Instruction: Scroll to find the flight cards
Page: flights
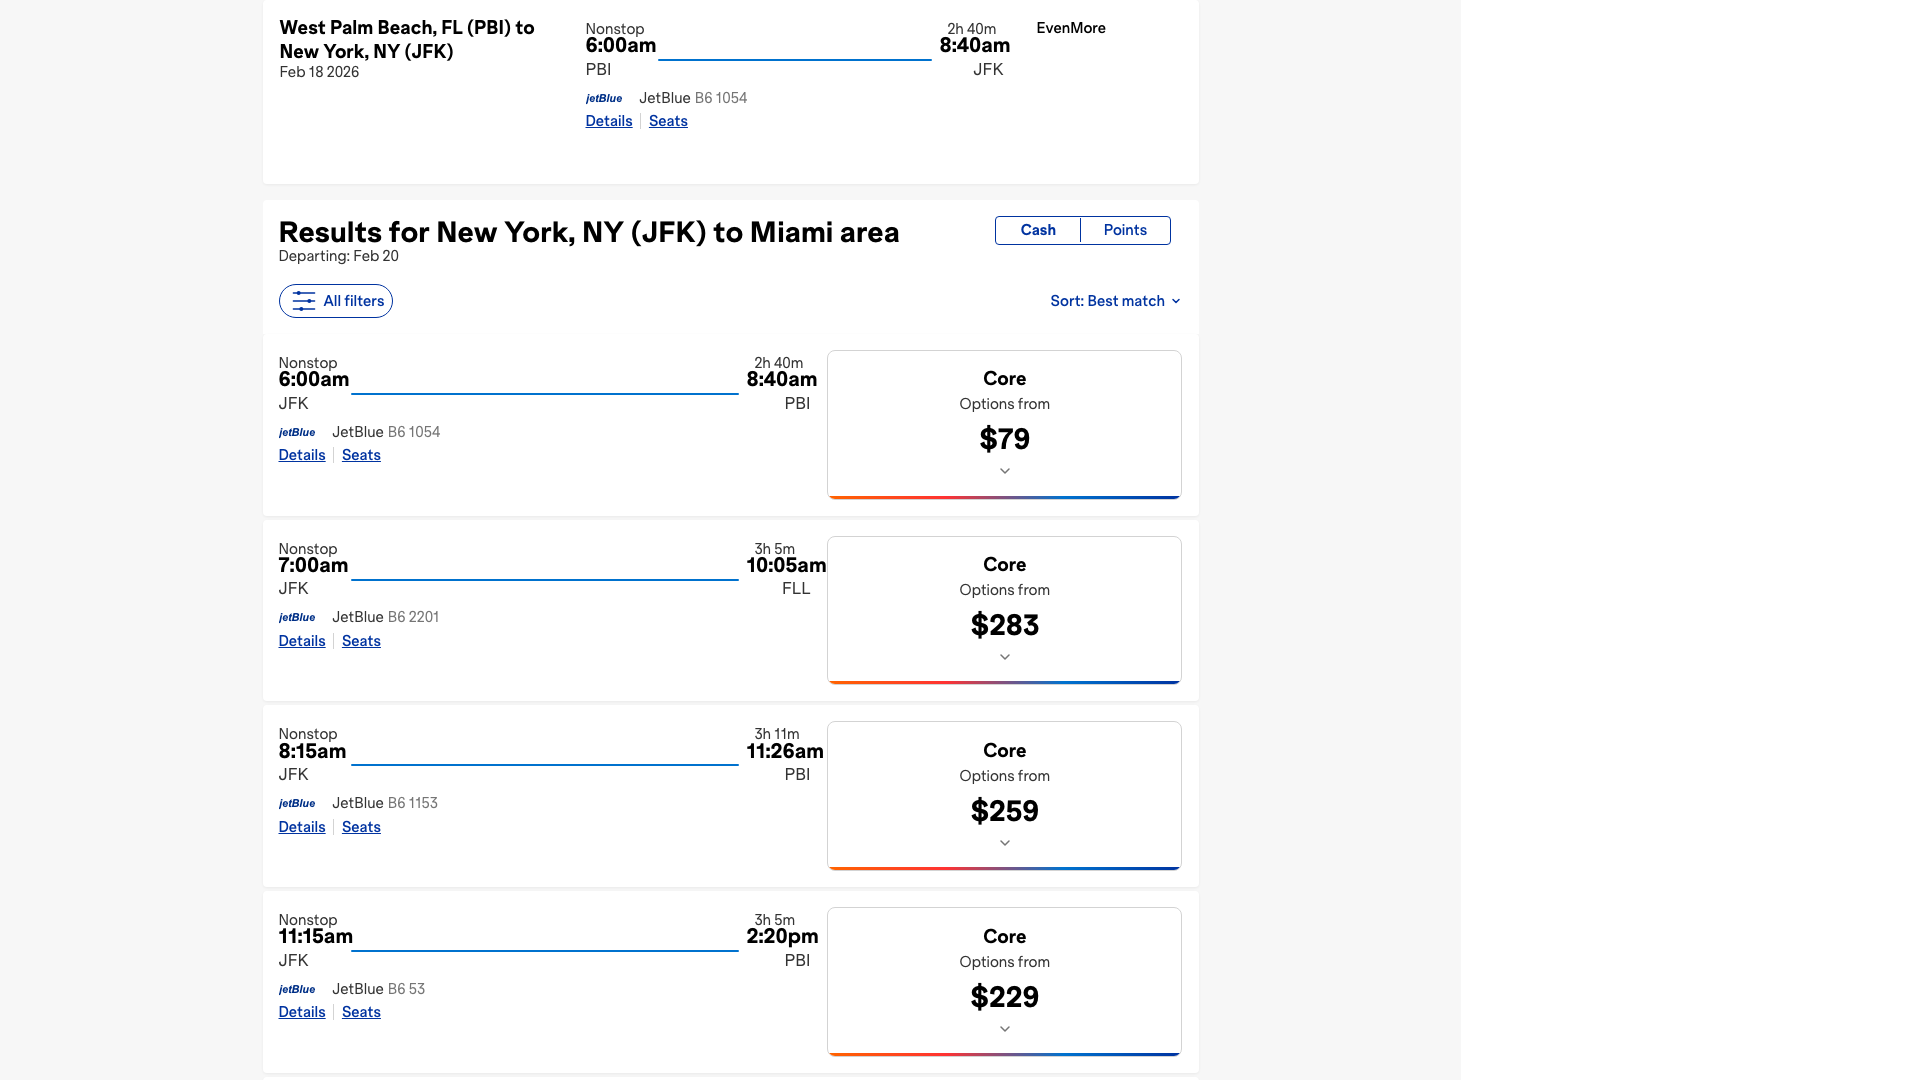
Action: scroll